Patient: sex M, age 60
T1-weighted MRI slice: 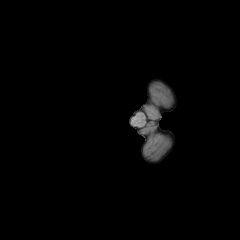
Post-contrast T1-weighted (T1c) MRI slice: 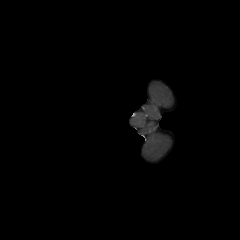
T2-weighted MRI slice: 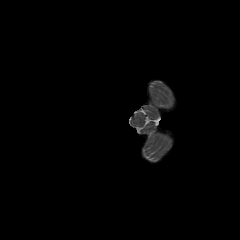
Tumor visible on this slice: no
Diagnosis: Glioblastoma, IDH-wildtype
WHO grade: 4